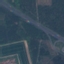
Land use / land cover class: Highway